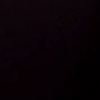
Label: space